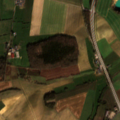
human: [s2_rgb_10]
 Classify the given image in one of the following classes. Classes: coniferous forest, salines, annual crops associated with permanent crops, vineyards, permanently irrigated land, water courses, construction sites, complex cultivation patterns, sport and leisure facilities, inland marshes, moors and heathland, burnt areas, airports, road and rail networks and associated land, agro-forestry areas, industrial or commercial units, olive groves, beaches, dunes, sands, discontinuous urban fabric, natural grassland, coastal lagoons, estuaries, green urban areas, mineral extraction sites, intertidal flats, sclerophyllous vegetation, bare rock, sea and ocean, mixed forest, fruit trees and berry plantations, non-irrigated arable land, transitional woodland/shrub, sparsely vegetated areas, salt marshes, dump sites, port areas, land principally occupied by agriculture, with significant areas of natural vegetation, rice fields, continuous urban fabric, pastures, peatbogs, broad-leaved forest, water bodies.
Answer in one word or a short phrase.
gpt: mineral extraction sites, non-irrigated arable land, pastures, complex cultivation patterns, broad-leaved forest